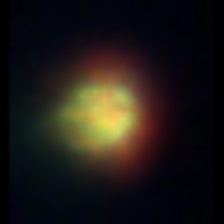
Taxon: NanoPlankton
Group: Other